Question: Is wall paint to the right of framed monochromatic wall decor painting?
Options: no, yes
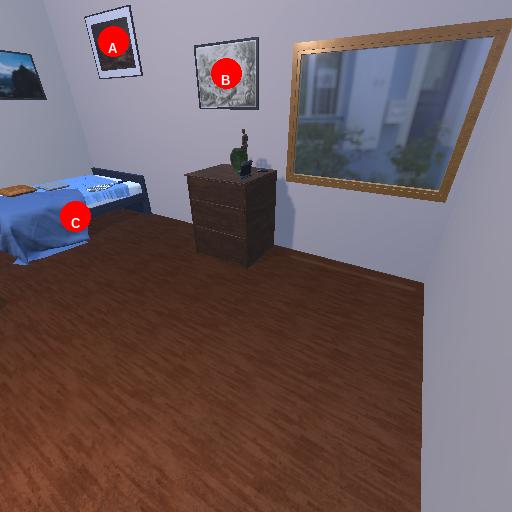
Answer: no